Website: bh-photo
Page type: account-selection
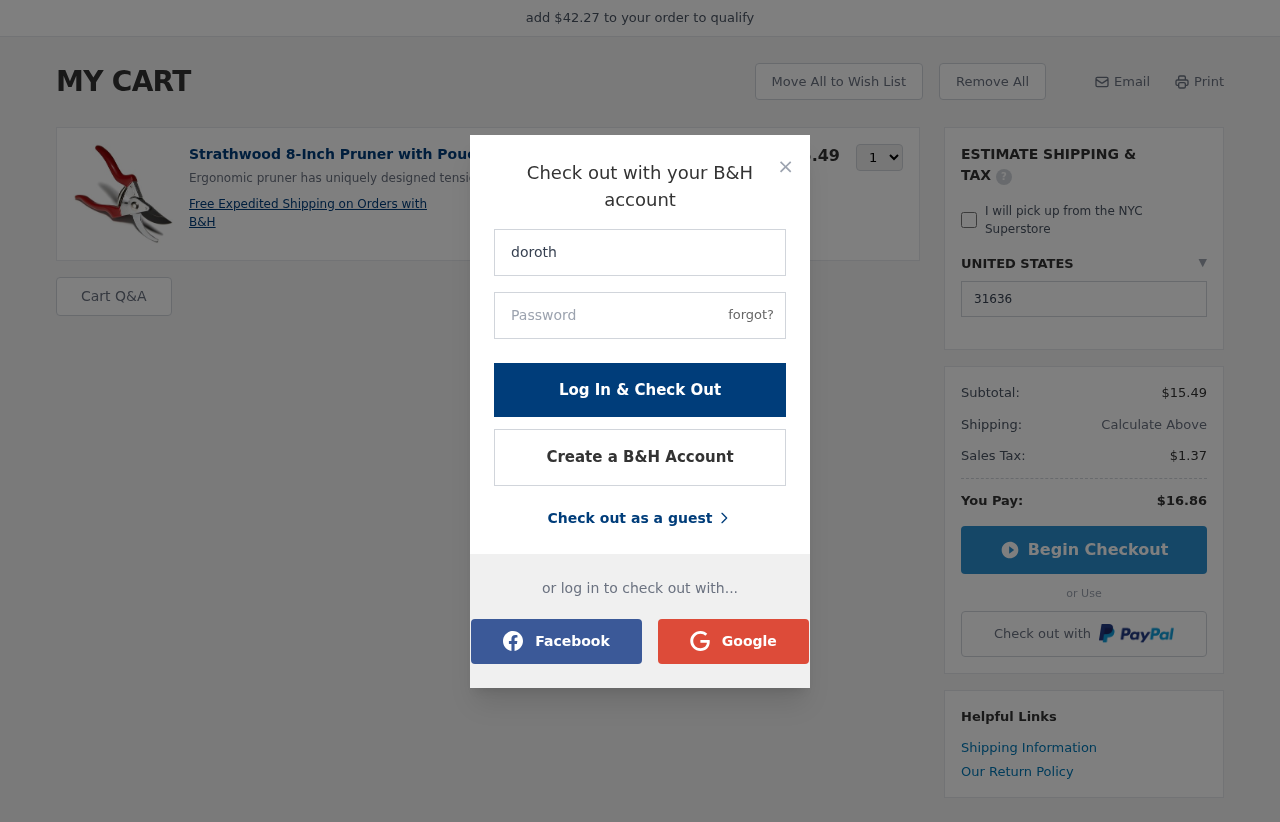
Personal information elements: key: PII_COUNTRY
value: UNITED STATES
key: PII_LOGIN_USERNAME
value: dorothy3796
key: PII_POSTCODE
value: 31636
Product elements: key: PRODUCT1_DESC
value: Ergonomic pruner has uniquely designed tension spring
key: PRODUCT1_NAME
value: Strathwood 8-Inch Pruner with Pouch
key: PRODUCT1_PRICE
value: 15.49
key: PRODUCT1_QUANTITY
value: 1
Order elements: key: ORDER_SUBTOTAL
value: $15.49
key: ORDER_TAX
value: $1.37
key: ORDER_TOTAL
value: $16.86
Other elements: key: AMOUNT_TO_QUALIFY
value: $42.27